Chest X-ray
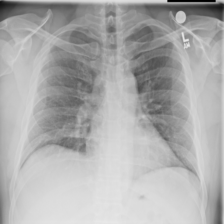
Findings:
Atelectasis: negative
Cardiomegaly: negative
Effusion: negative
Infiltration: negative
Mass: negative
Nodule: negative
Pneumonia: negative
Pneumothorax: negative
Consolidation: negative
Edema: negative
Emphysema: negative
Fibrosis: negative
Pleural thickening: negative
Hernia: negative